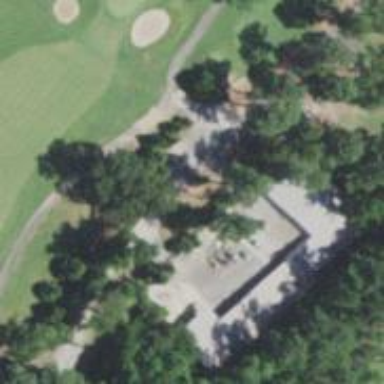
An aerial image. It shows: Path for both road and golf.